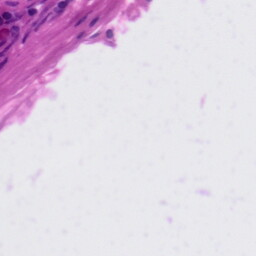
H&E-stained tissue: Tonsil